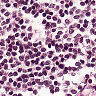
Metastatic tissue present: no